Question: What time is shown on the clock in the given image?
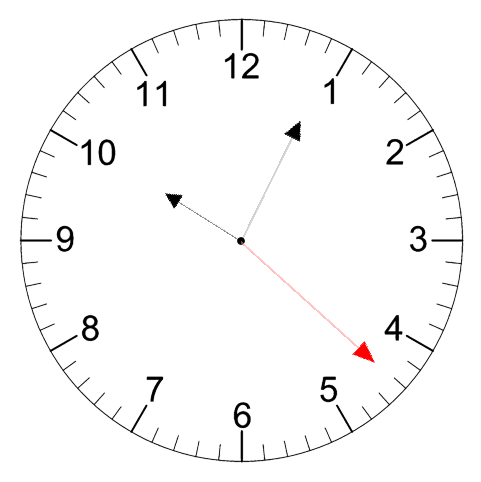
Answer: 10:04:22